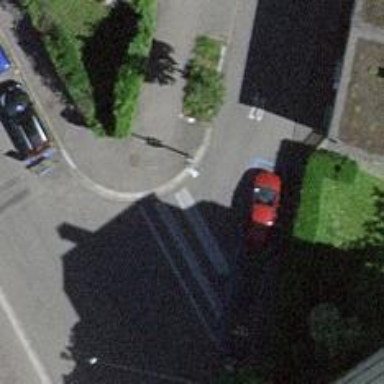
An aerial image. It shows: Asphalt road in living street.